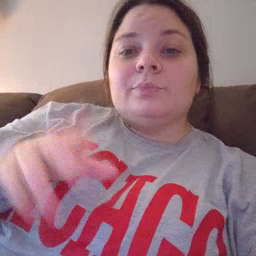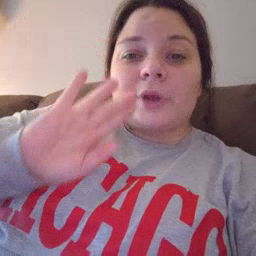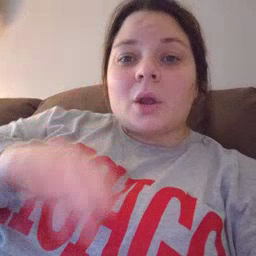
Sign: brown